Frequency: 95000
Velocity: 0,2945
Power: 7,1
Pulse duration: 0,0000001
Pass count: 1
Magnification: 10
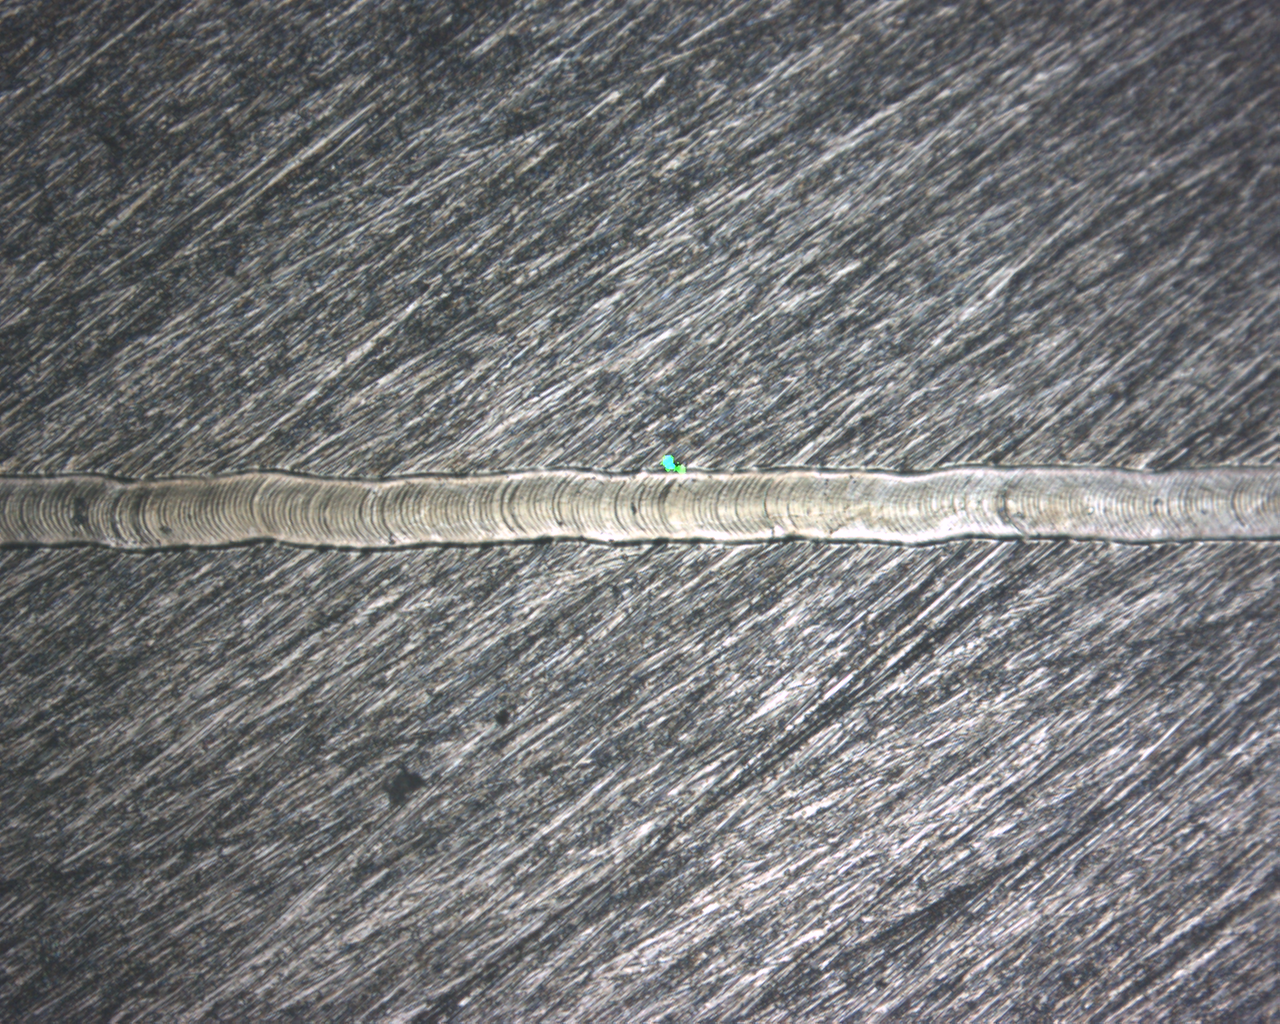
Measured width: 106.166
Other width: 5.9942